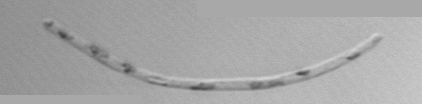
Label: Eucampia_morphytype1